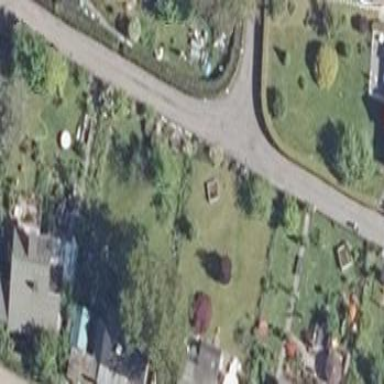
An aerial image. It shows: Plot within allotments.